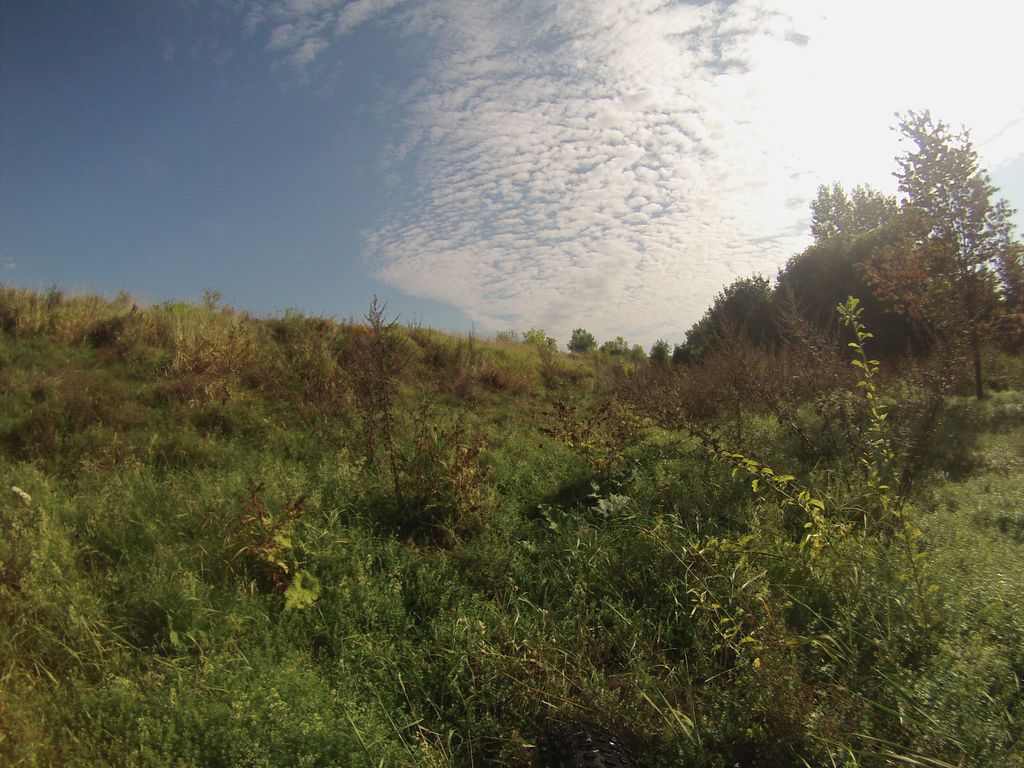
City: ottawa-gatineau